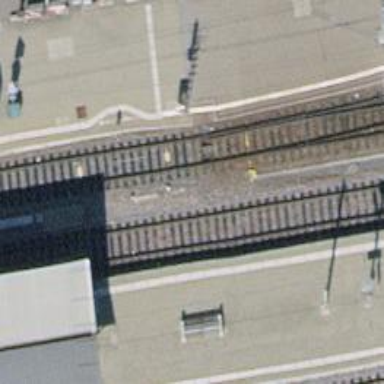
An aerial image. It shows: Railway switch.